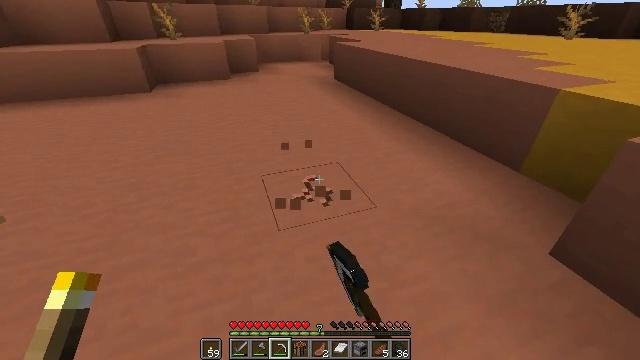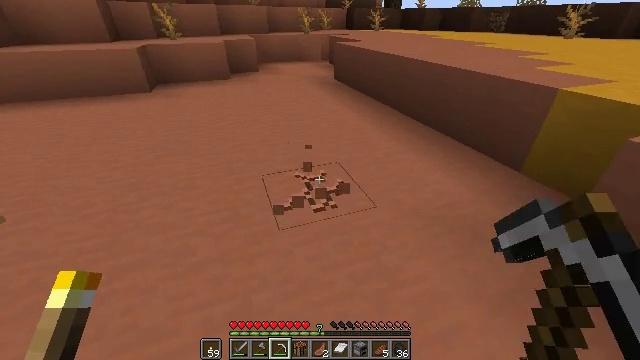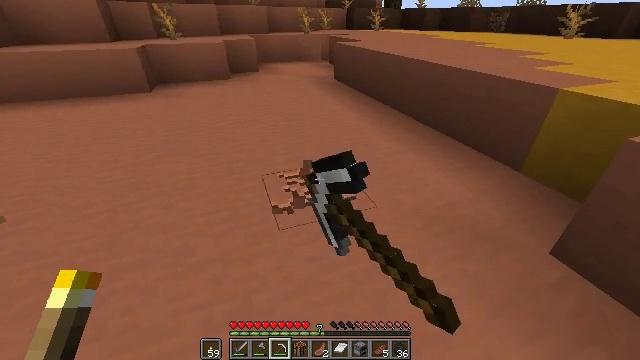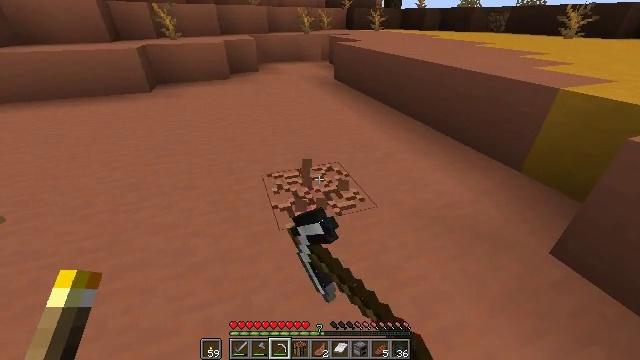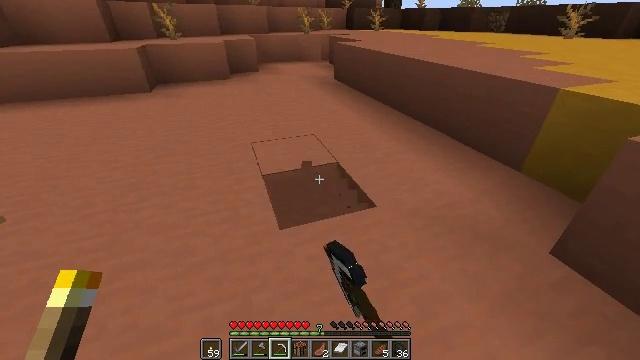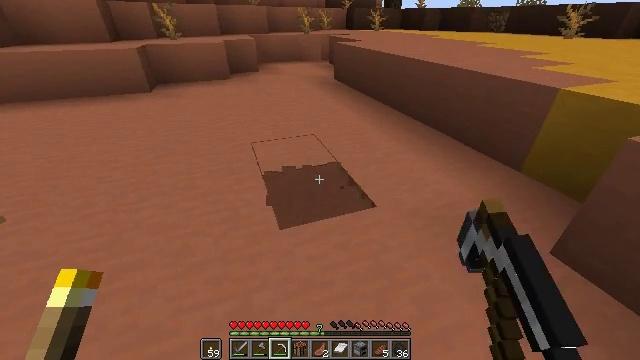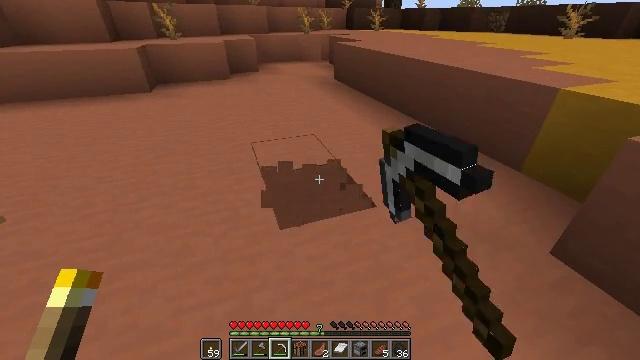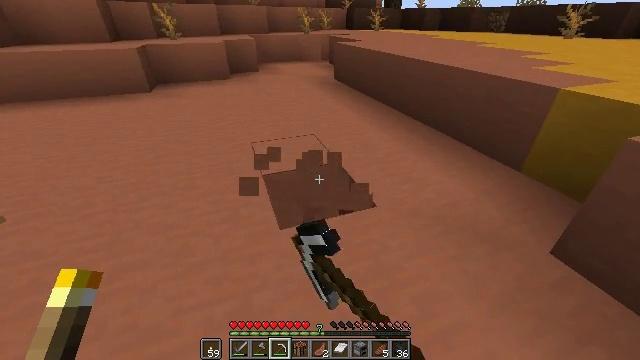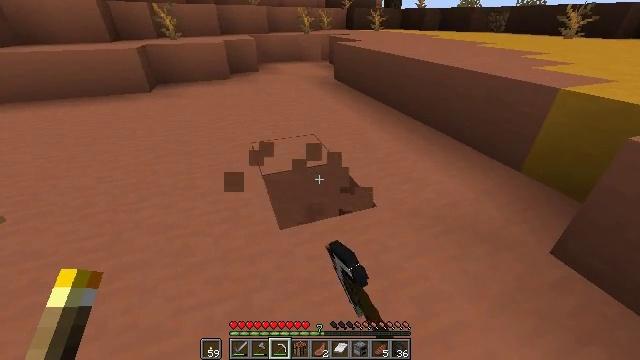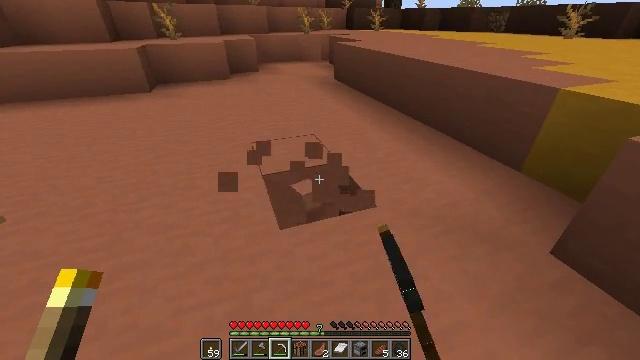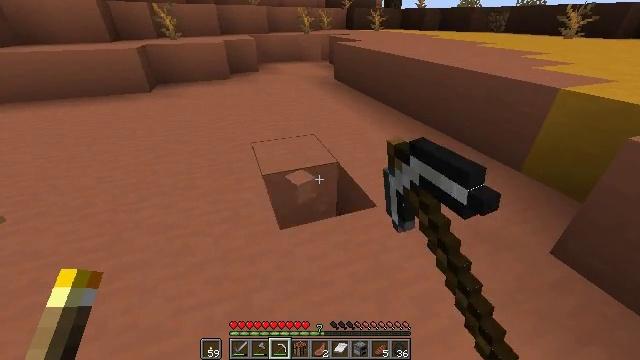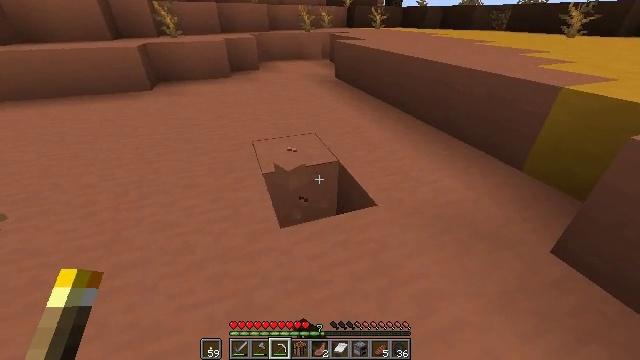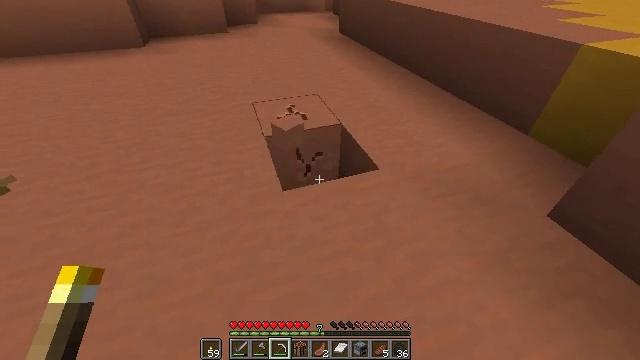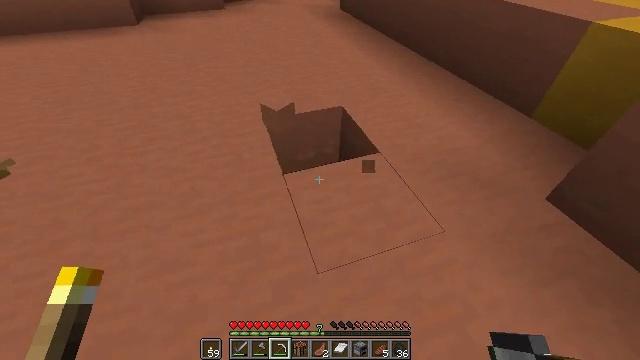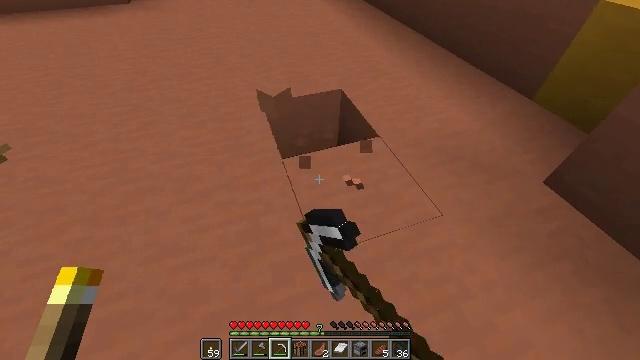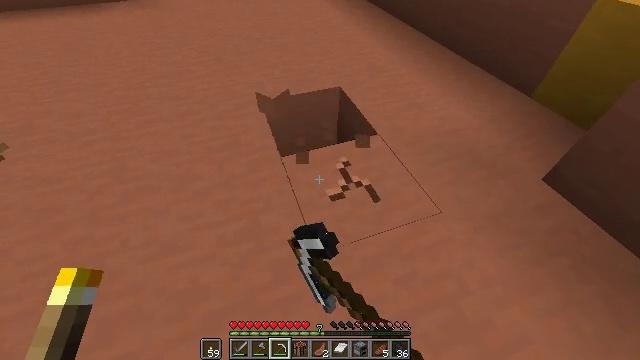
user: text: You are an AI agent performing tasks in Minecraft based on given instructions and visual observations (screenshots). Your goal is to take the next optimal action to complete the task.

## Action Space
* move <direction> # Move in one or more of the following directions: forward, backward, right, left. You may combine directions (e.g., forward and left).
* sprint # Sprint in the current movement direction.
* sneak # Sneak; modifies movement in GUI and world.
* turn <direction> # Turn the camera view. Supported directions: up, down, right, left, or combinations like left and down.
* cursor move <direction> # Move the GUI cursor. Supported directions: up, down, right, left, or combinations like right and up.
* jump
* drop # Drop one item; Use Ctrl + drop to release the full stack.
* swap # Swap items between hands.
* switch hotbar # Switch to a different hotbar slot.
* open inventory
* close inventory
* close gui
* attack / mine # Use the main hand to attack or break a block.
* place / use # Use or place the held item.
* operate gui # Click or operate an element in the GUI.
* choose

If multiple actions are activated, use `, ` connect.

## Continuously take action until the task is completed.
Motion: motion action
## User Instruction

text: Gather terracotta from the structure.
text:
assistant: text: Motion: attack / mine
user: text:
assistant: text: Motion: attack / mine
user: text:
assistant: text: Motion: attack / mine
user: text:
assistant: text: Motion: attack / mine
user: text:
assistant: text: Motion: attack / mine
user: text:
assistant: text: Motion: attack / mine
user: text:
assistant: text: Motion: attack / mine
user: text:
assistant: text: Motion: attack / mine
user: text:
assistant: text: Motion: attack / mine
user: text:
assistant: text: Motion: attack / mine
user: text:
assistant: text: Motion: attack / mine
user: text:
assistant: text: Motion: turn down, attack / mine
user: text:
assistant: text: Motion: turn down, attack / mine
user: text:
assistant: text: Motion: turn down, attack / mine
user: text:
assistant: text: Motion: attack / mine
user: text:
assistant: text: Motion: attack / mine
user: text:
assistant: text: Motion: attack / mine
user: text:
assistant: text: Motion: attack / mine
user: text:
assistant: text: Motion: attack / mine
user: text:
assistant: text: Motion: attack / mine
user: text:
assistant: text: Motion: attack / mine
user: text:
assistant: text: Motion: attack / mine
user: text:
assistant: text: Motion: attack / mine
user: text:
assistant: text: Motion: attack / mine
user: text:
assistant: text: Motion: attack / mine
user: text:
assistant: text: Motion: attack / mine
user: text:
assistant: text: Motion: attack / mine
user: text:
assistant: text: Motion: attack / mine
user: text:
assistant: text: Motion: turn left and down, attack / mine
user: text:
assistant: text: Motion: turn left and down, attack / mine